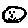
Label: smiley face